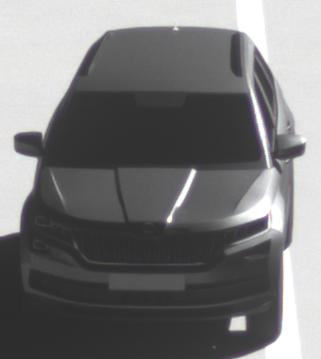
Make: Skoda
Model: Kodiaq 1.4 TSI
Detailed model: Kodiaq
Model produced from: 2017/03
Model produced until: 2018/05
Doors: 5
Color: gray
Road condition: dry road
Daytime: morning or afternoon
Contrast: high contrast